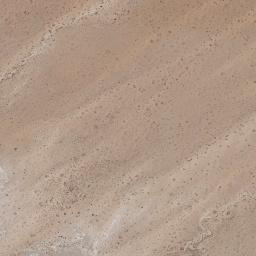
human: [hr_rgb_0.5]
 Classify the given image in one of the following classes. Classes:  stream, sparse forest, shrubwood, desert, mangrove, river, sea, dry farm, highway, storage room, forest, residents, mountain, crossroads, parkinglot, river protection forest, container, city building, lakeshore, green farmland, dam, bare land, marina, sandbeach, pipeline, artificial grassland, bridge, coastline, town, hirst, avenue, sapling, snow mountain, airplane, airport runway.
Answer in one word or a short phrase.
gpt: bare land